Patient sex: F
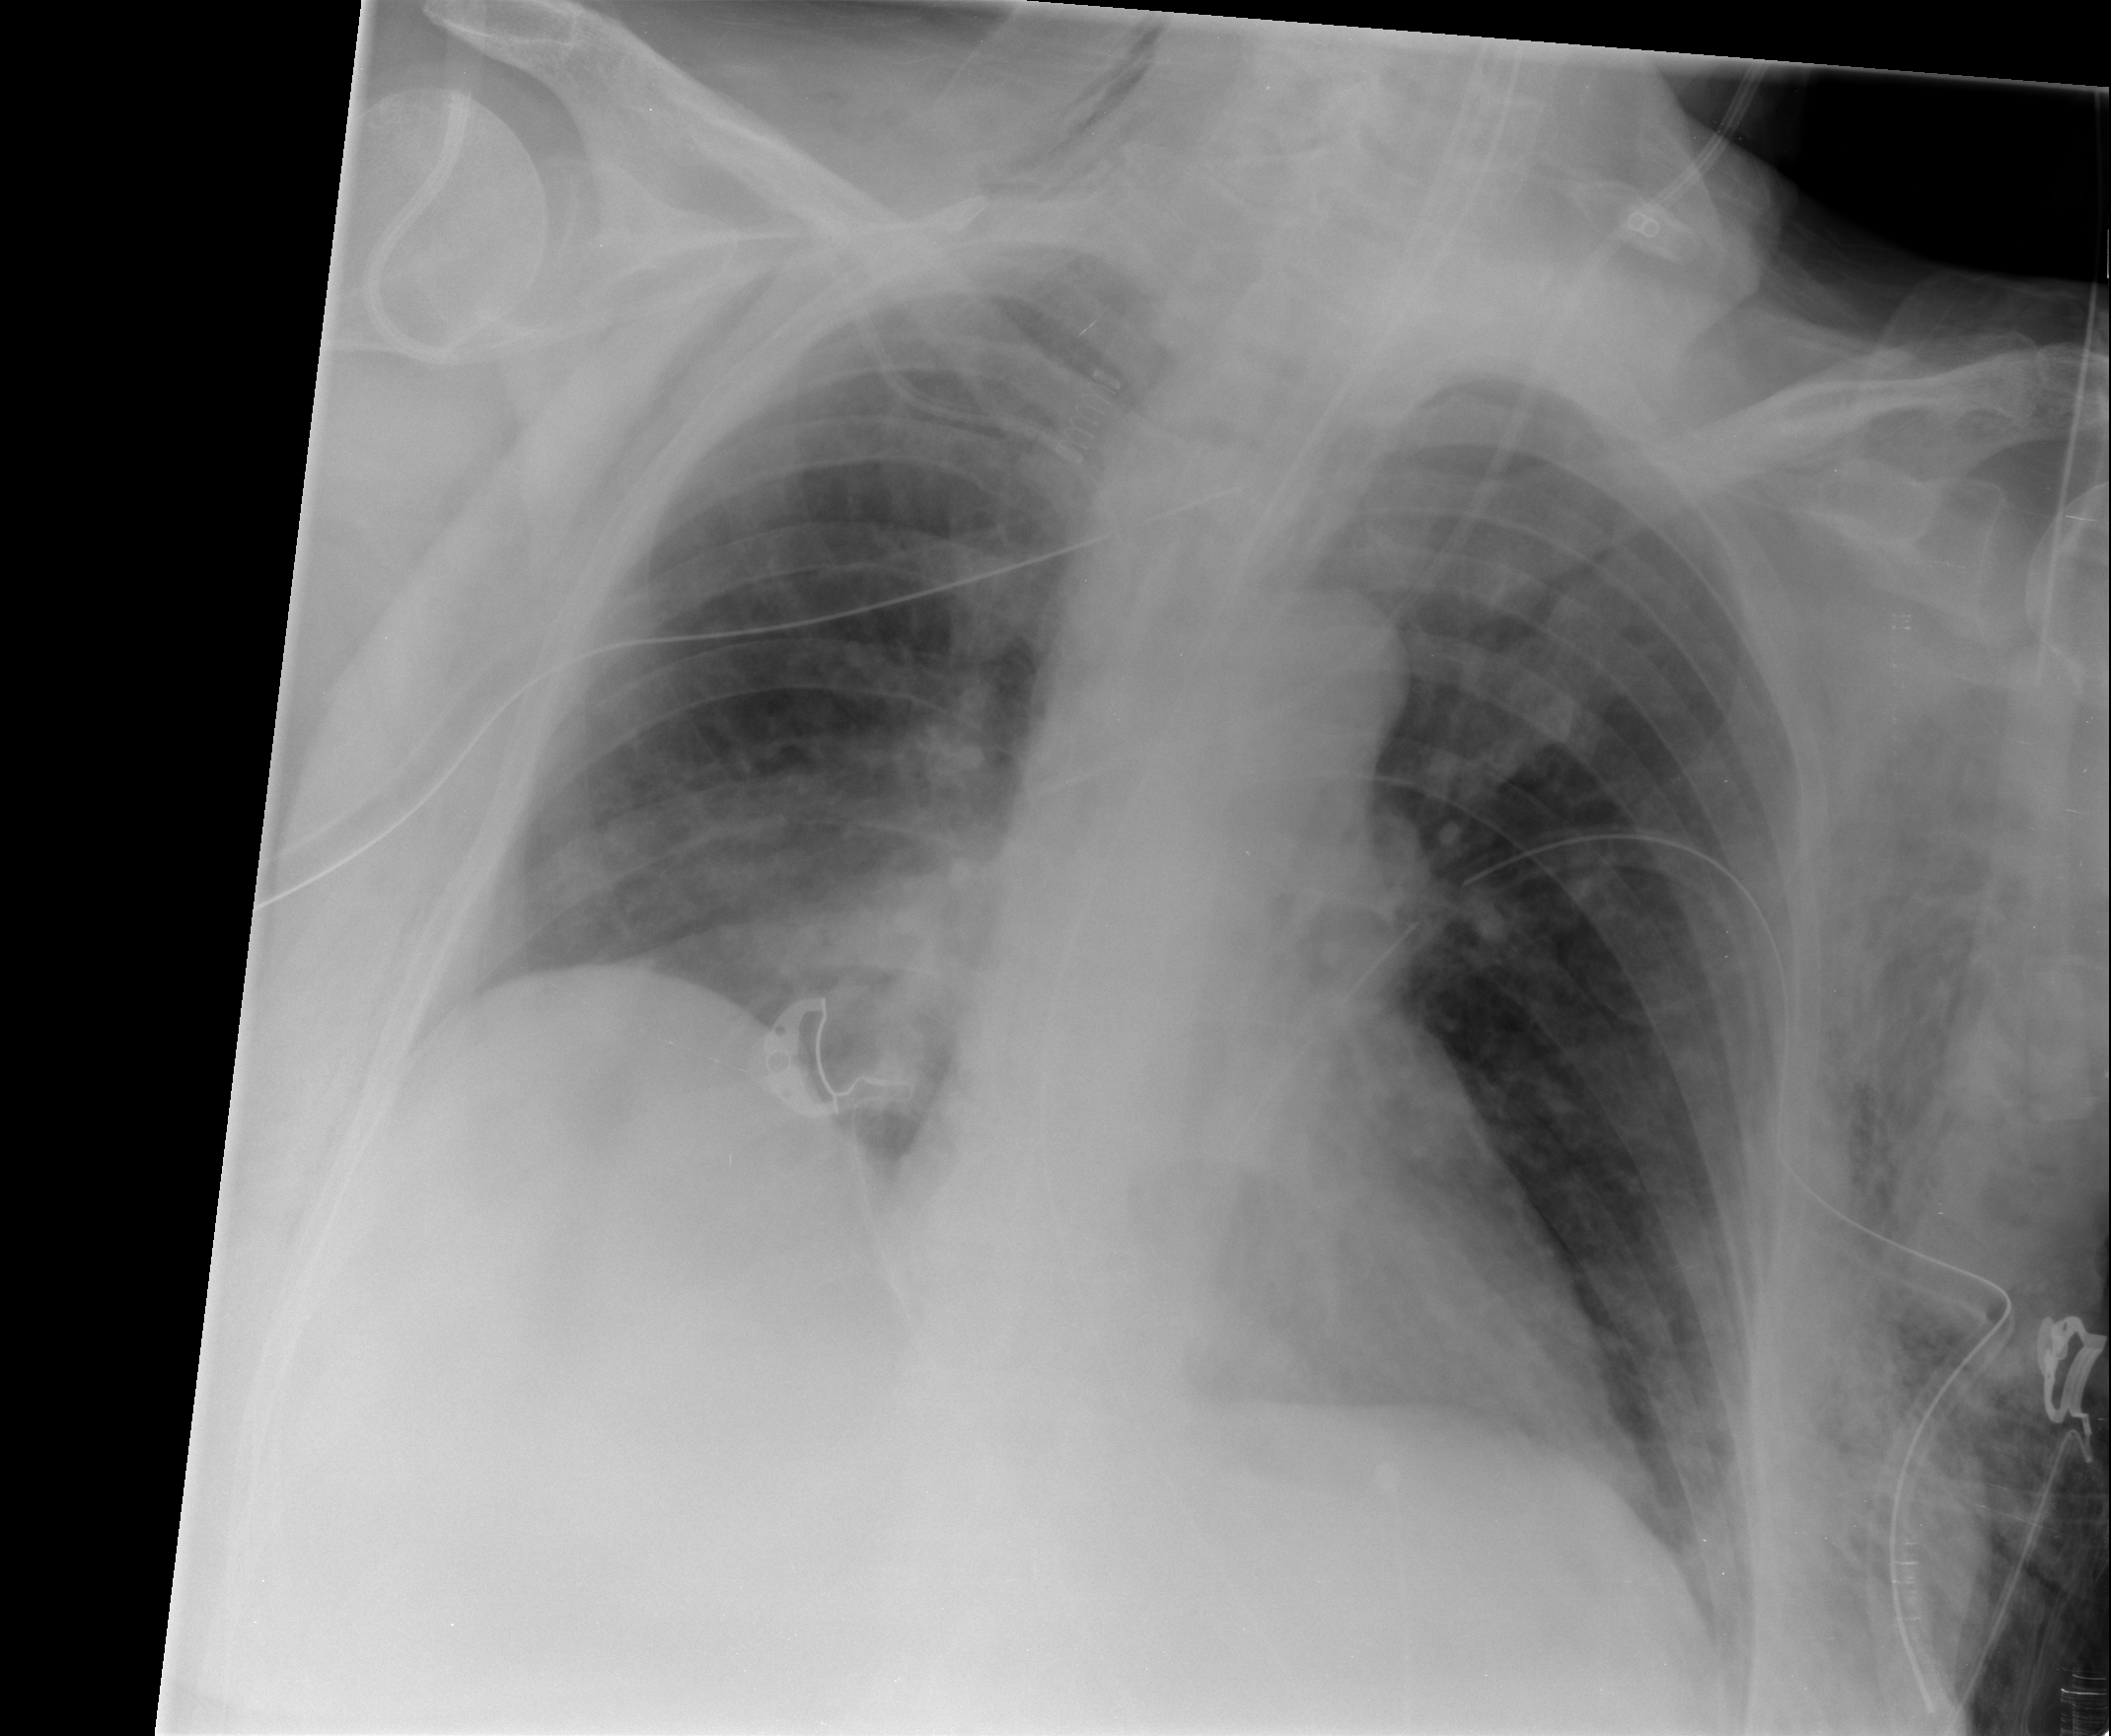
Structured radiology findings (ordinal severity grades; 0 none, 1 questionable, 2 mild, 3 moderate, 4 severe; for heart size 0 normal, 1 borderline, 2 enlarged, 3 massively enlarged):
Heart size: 0
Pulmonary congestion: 2
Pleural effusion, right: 0
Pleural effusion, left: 0
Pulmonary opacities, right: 2
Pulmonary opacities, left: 0
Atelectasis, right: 2
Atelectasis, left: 0